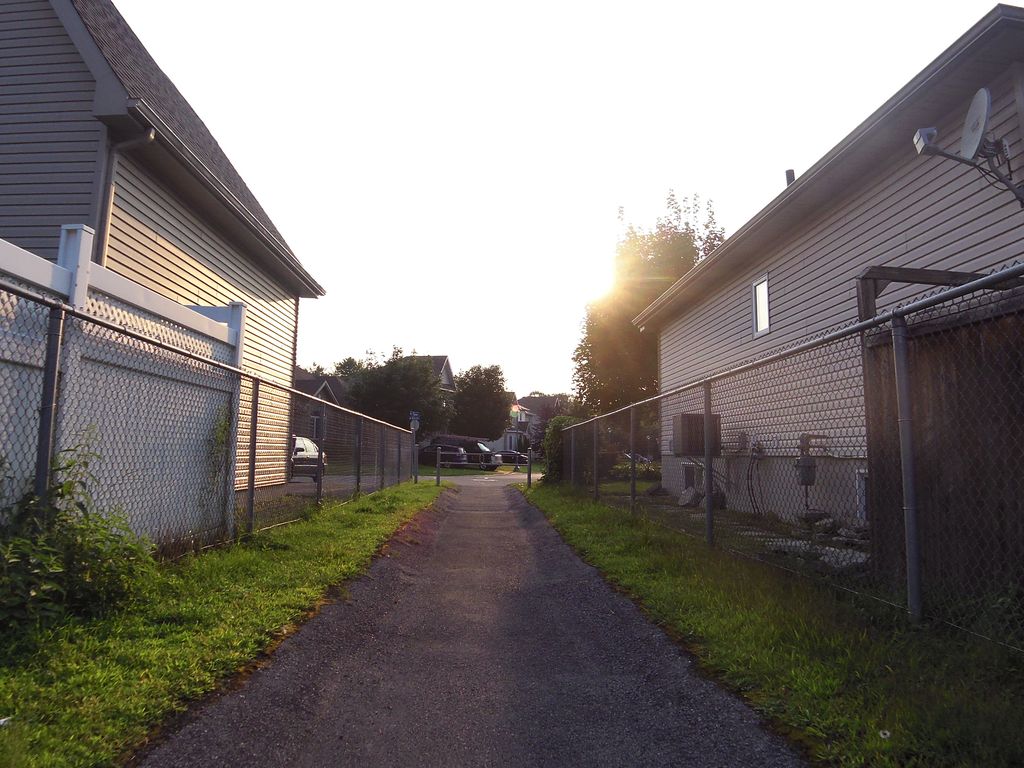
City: ottawa-gatineau